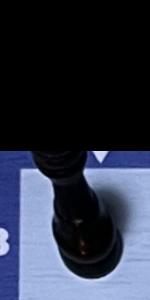
Label: Rook_Black